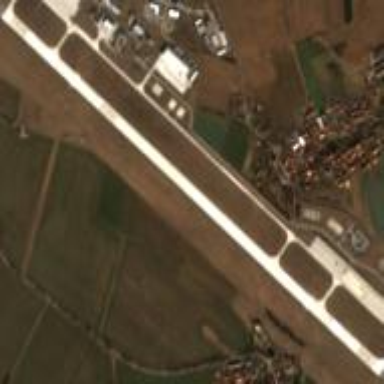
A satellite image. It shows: Runway in airport area.